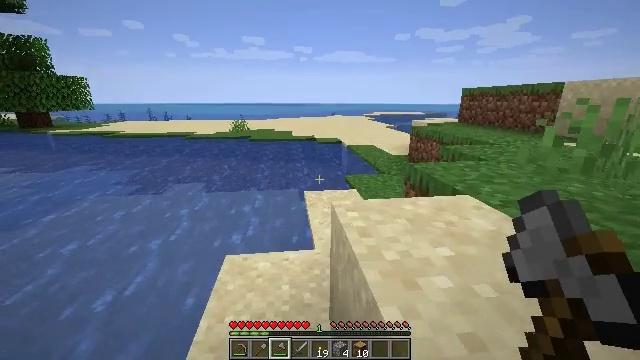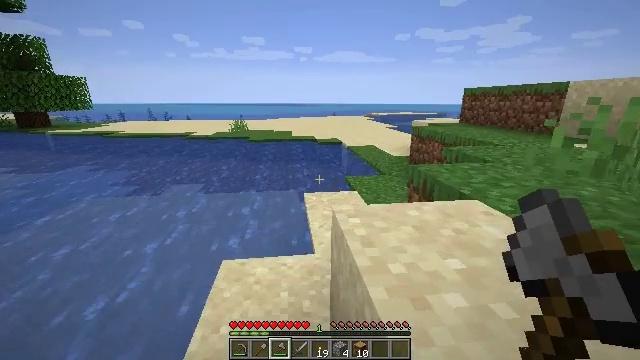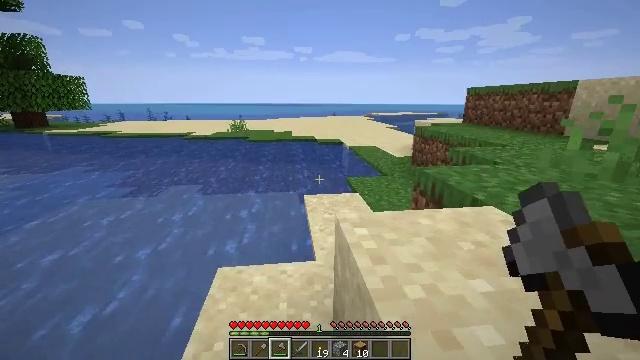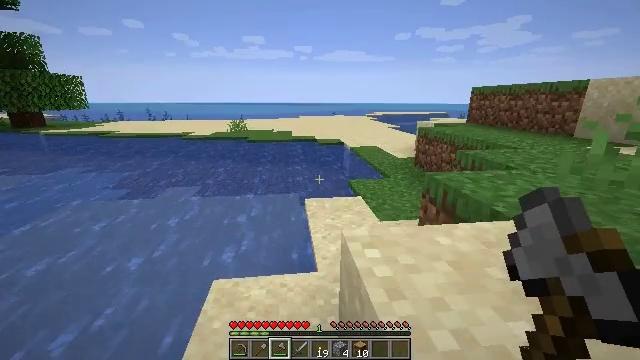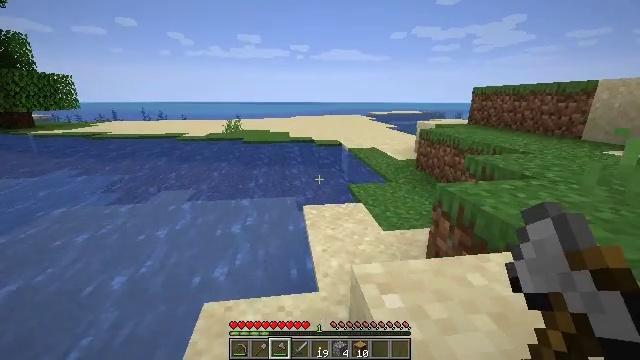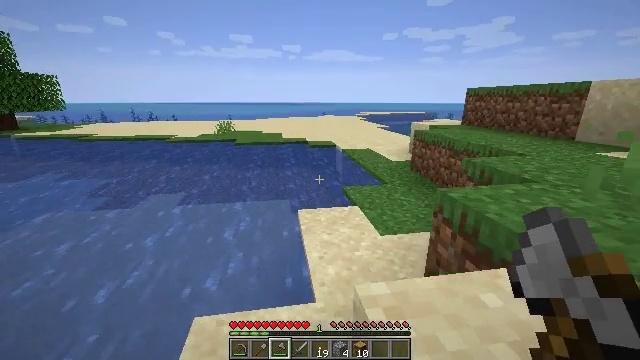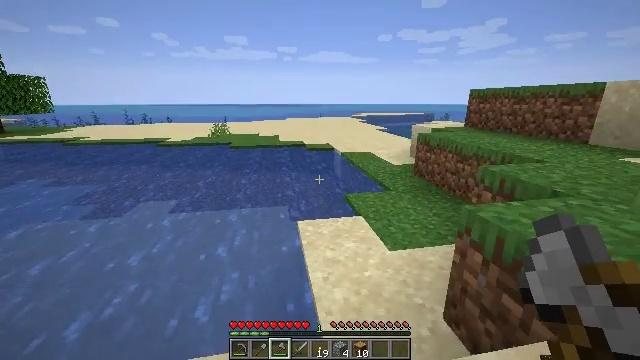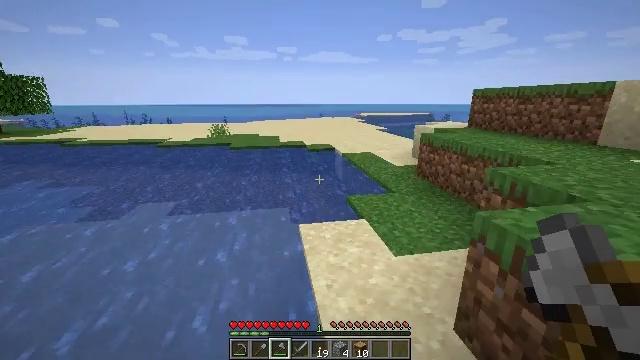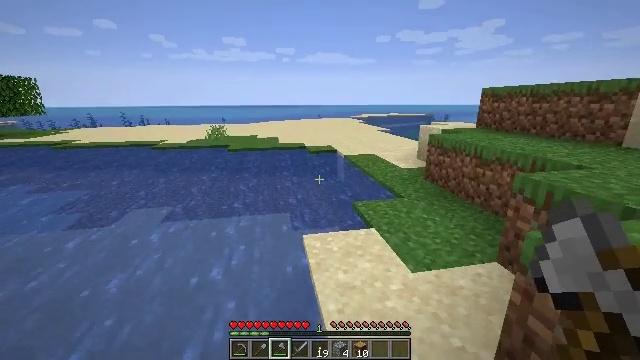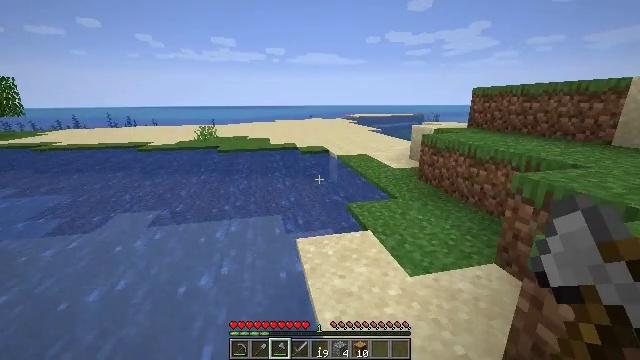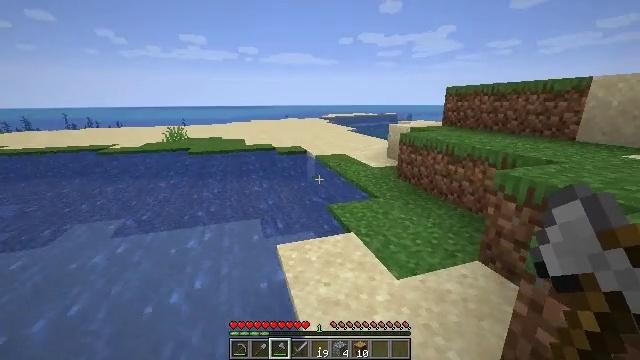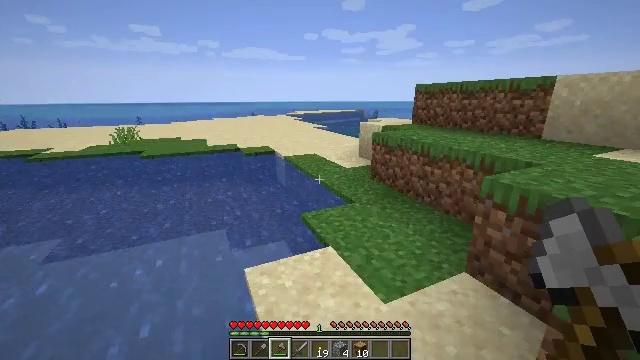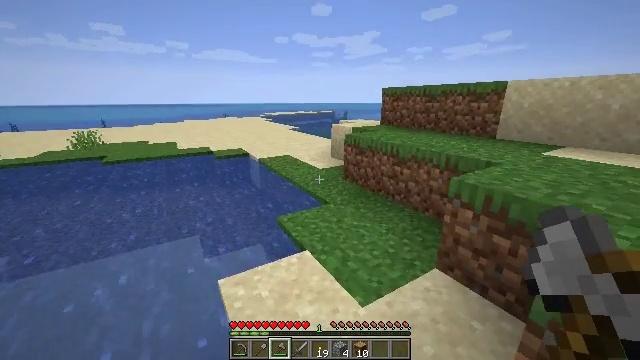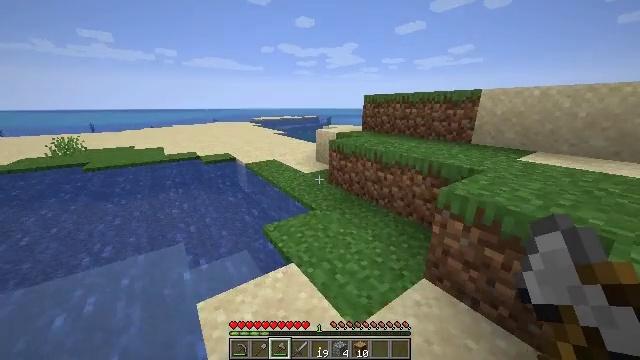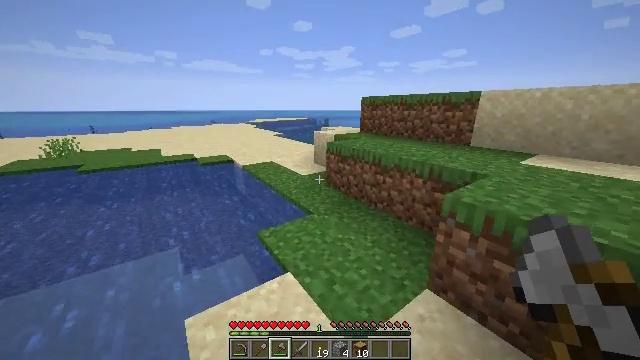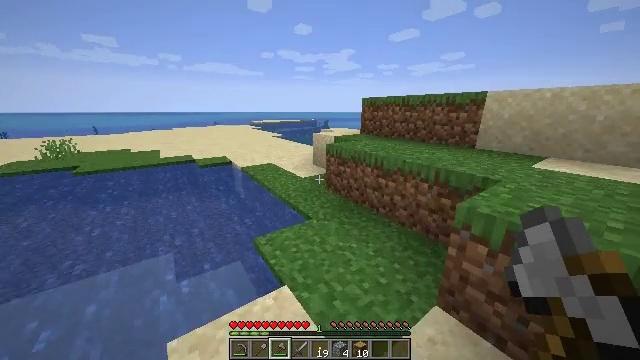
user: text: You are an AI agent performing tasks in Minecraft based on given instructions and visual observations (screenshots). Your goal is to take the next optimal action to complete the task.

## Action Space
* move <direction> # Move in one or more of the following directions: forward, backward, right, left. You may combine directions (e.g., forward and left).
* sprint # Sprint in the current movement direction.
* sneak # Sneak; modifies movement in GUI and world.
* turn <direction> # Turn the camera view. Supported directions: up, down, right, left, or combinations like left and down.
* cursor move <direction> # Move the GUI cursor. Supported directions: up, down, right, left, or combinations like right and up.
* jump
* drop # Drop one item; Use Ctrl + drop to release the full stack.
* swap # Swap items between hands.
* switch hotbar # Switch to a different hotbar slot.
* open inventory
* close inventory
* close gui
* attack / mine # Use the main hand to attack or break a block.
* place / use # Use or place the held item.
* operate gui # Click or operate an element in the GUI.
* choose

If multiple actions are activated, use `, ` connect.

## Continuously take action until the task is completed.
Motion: motion action
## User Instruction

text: Trim the tree by mining oak leaves.
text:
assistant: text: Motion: move forward and move right
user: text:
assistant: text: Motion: move forward and move right
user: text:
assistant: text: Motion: move forward
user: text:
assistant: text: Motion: move forward
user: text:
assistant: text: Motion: move forward, turn right
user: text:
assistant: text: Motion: move forward
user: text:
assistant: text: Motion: move forward
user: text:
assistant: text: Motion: move forward
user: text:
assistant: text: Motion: move forward, turn right
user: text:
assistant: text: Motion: move forward, sprint, turn right
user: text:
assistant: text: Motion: move forward, sprint, turn right
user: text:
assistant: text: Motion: move forward, sprint, turn right
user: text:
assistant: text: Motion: move forward, sprint, turn right
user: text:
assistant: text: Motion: move forward, sprint
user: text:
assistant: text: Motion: move forward, sprint
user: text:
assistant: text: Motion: move forward, sprint
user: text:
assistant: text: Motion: move forward, sprint
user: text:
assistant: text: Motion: move forward, sprint, turn left
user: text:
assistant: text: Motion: move forward, sprint, turn left
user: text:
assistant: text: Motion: move forward, sprint, turn left
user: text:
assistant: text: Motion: move forward, sprint, turn left
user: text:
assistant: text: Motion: move forward, sprint, turn left
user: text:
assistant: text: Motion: move forward, sprint, turn left
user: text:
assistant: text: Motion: move forward, sprint, turn left
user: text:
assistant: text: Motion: move forward, sprint, turn left
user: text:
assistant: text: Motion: move forward, sprint, turn left
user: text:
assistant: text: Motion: move forward, sprint, turn left, jump
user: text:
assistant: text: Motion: move forward, sprint, turn left, jump
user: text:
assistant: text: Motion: move forward, sprint, turn left, jump
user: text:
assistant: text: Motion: move forward, sprint, turn left, jump